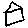
Label: house